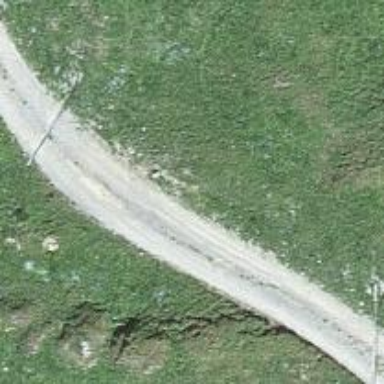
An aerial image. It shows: Track road with grade3 tracktype.